Interaction volume radius: 5 \u00c5
Interaction volume height: 25 \u00c5
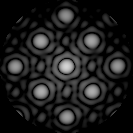
Disorder parameter: 0.06193